Interaction volume radius: 5 \u00c5
Interaction volume height: 30 \u00c5
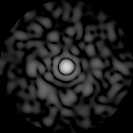
Disorder parameter: 0.8212